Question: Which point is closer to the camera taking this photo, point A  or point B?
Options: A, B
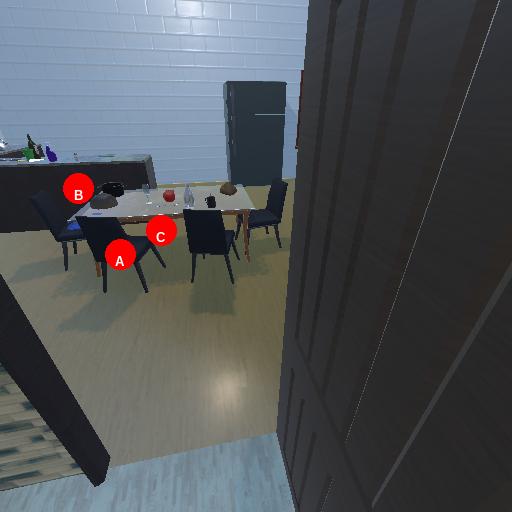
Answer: A